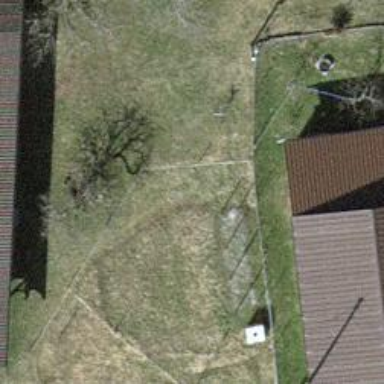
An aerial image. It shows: Fence.